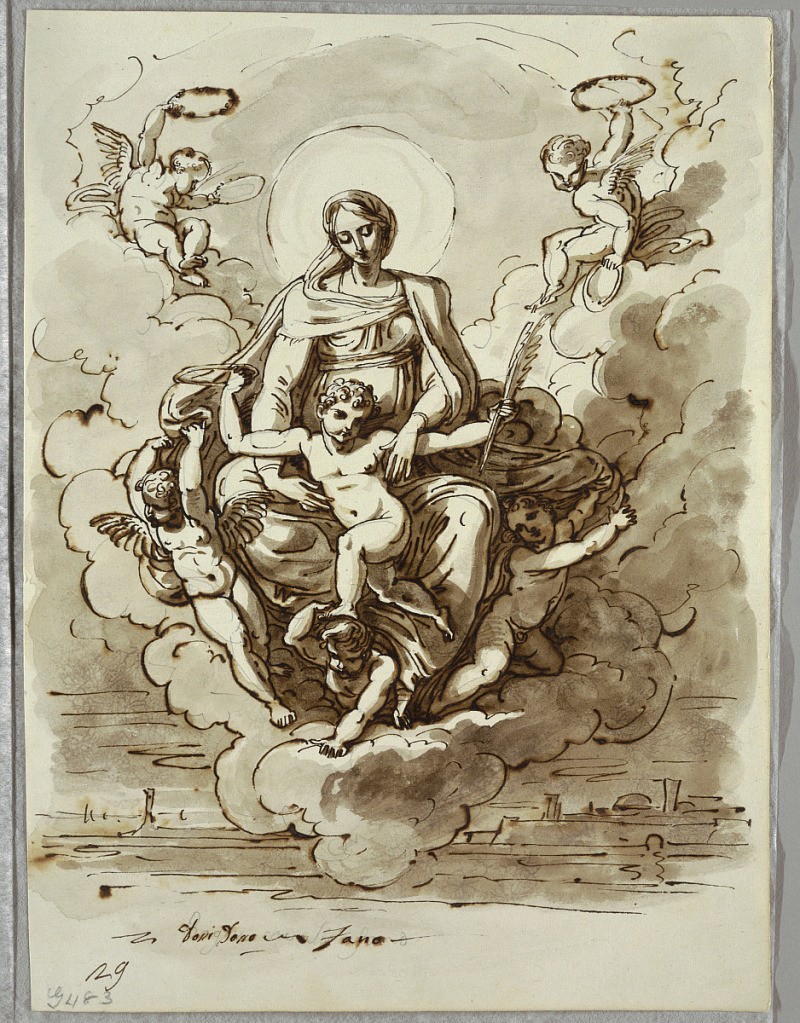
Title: The Madonna and Child in Glory, Study after Dosso Dossi
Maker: Felice Giani, Italian, 1758–1823
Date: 1821–22
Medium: Pen and brown ink, brush and brown wash, over traces of black chalk on white heavy wove paper
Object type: Sketchbook folio
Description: At center, Madonna and Child seated on clouds, supported by three putti, with two other putti flying at upper right and left; Child holds crown and palm of martyrdom. Below suggestion of walled city.